Question: I want to create a boxplot using ggplot library in R.
What I want is that set various background color to each x value such as a following image. I cannot find any option for changing bgcolor of each x axis. Only thing I found is for changing entire background color such as 'theme_bw()' option

On first, fourth, fifth x axis, bgcolor is blue. However, there is no value on second, third, sixth x axis, so I want to set red color as bgcolor.
Thanks for your time!
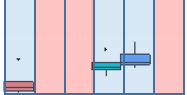
Answer: Maybe you can build up something on this toy example:
'''
nFac <- 6; nDat <- 10
df <- data.frame(x = gl(nFac, nDat),
y = runif(nFac * nDat))
rec <- data.frame(xmin = head(seq <- seq(0.5, nFac + .5, 1), -1),
xmax = tail(seq, -1),
alpha = c(.5, 0, 0, .5, .5, 0))
library(ggplot2)
ggplot() +
scale_x_discrete(seq_len(nFac)) +
geom_rect(data = rec,
aes(xmin = xmin,
xmax = xmax,
alpha = alpha),
ymin = -Inf,
ymax = Inf,
fill = "lightblue",
colour = "blue",
size = 2) +
geom_boxplot(data = df,
aes(x = x, y = y)) +
theme(panel.background = element_rect(fill = "pink"),
panel.grid.major = element_blank(),
panel.grid.minor = element_blank()) +
guides(alpha = FALSE)
'''